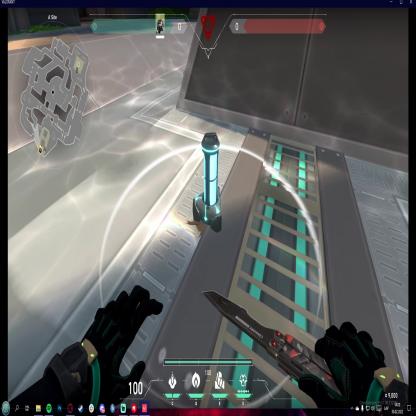
Label: planted spike